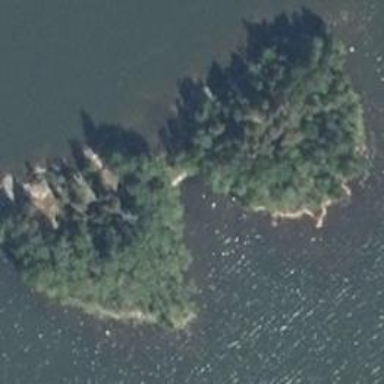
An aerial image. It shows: Islet.